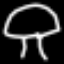
Label: mushroom